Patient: sex M, age 46
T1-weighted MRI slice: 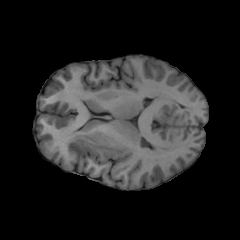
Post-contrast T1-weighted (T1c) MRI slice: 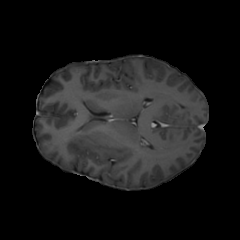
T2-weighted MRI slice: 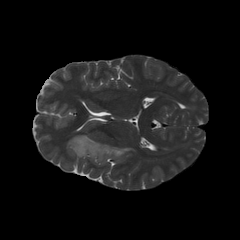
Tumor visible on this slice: yes
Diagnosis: Oligodendroglioma, IDH-mutant, 1p/19q-codeleted
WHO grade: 2